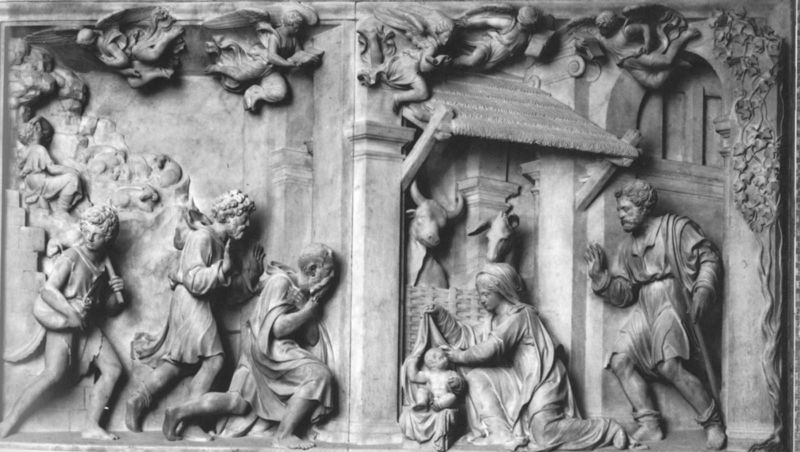
Titel: Santa Casa
Künstler: Andrea Sansovino
Standort: Loreto, Basilica della Santa Casa (EU - I - Marken)
Schlagwörter: mann, nackt, stadt, fenster, frau, marmor, dach, rosen, bart, bibel, stein, vieh, haare, kind, locken, brunnen, esel, engel, relief, kuh, baby, architecture, columns, men, people, woman, flowers, korb, perspective, bildhauerei, rinder, geflecht, scheune, geschenk, beten, efeu, christus, jesus, angel, angels, man, stone, stall, child, könige, putten, maria, anbetung, ochse, ochsen, stier, hirte, hirten, mother, beard, sculpture, statue, josef, joseph, cherub, geburt, krippe, säugling, weihnachten, ochs, jesuskind, bricks, art, statues, cattle, cow, stable, christ, gaben, rough, bull, oxen, shepard, christian, heilige drei könige, mary, carving, christianity, bible, kneeling, shepherds, christkind, boys, barn, holy, donkey, infant, virgin mary, christmas, birth, relief holz, ox, adoration, bethlehem, manger, nativity, worship, wise men, status, magi, #anbetung, jesue, babe, ghosts, bc, maira, kaspar, melchior, mariam, babys, north star